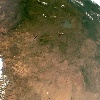
Label: land